Question: I am using scrapy 0.20 with python 2.7
This is my code
'''
def process_spider_output(self, response, result, spider):
print 'process_spider_output'
for r in result:
print 'r type = {0}'.format(type(r))
if isinstance(r, Request):
key = self._get_key(r)
if self.db.has_key(key):
spider.log("Ignoring already visited: %s" % r, level=log.INFO)
print 'Ignoring already visited: {0}'.format(r)
continue
elif isinstance(r, FlexibleItem):
key = self._get_key(response.request)
self.db[key] = str(time.time())
spider.log("Writing to log: %s" % key, level=log.INFO)
print 'Writing to log {0}'.format(s)
yield r
'''
I am trying to print the type of 'r' and the results on my cmd are:
'r type = <class 'TestSpider.spiders.FlexibleItem.FlexibleItem'>'
but why the second condition is never becomes true? I have never seen the printing statement from the second condition
### Edit
This image for the kindly user who is helping me now.

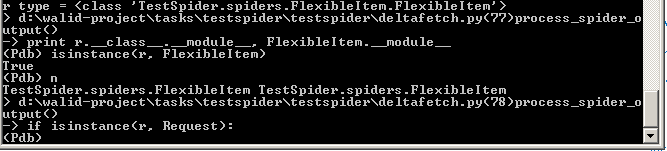
Answer: In such case it's either what Ignacio said, or the problem was described incorrectly.
> but why the second condition is never becomes true? I have never seen
the printing statement from the second condition
Are you sure the second condition never becomes true? Put '1/0' right after 'elif isinstance(r, FlexibleItem):' to be sure about it.
In any case a much better way to find out what is happening is to use a debugger. Putting 'import pdb; pdb.set_trace()' before the first 'if' will allow to run the script step by step and see what is happening.